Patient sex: F
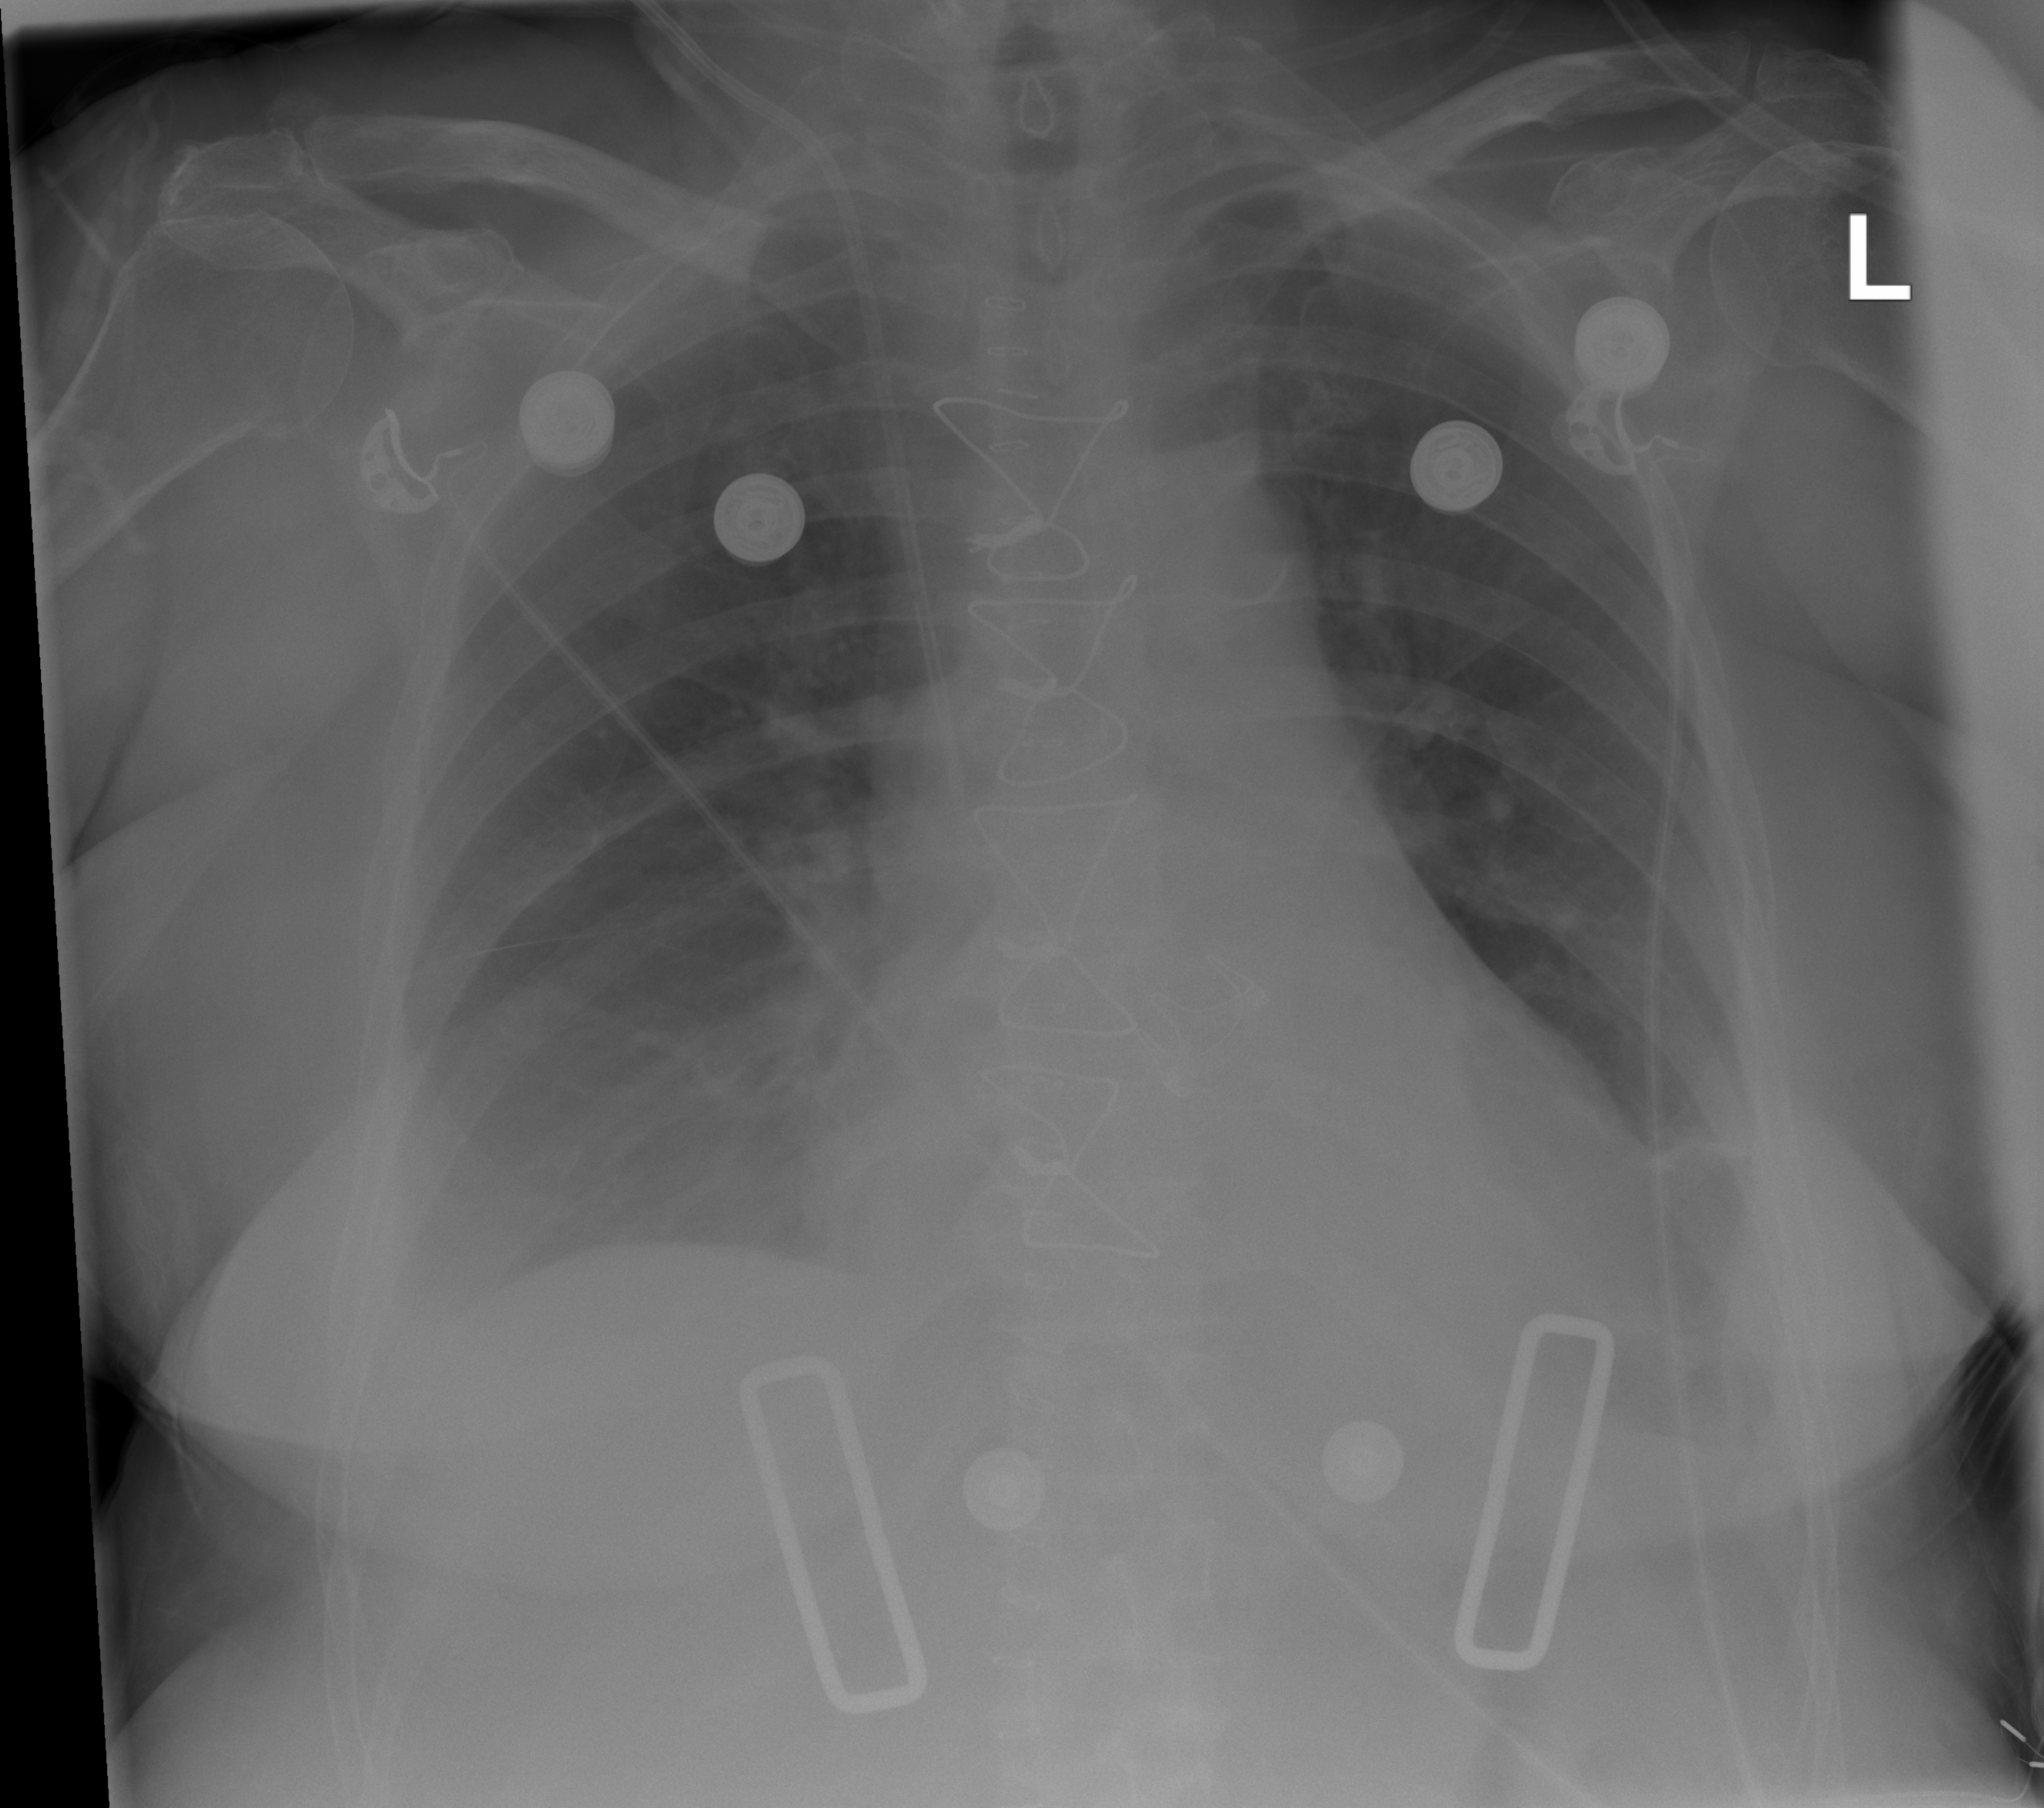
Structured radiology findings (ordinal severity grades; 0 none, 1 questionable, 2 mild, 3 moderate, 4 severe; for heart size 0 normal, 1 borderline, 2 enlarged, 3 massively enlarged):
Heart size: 0
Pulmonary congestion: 0
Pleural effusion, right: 2
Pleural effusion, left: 0
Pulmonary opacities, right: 0
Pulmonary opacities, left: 0
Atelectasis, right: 0
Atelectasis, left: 2